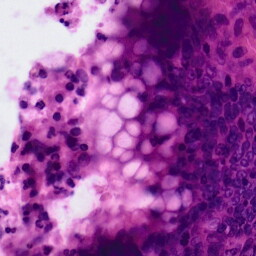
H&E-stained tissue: Colon